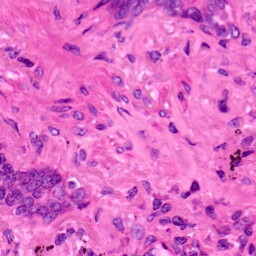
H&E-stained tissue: Lung